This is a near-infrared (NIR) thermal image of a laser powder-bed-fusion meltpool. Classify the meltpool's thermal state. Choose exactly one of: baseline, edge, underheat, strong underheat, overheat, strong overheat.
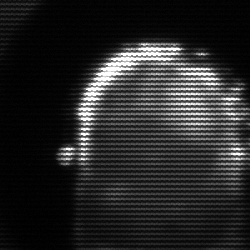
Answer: baseline